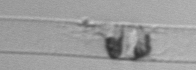
Label: Dactyliosolen_blavyanus